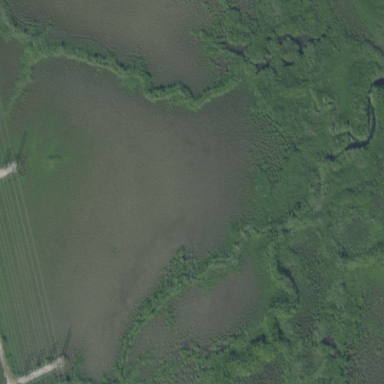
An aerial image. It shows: Wetland area with mangrove vegetation.